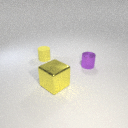
small yellow rubber cylinder to the left of small purple metal cylinder